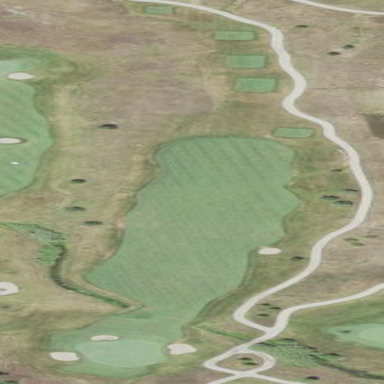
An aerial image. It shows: Rough area on grassy golf course.